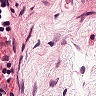
Metastatic tissue present: no